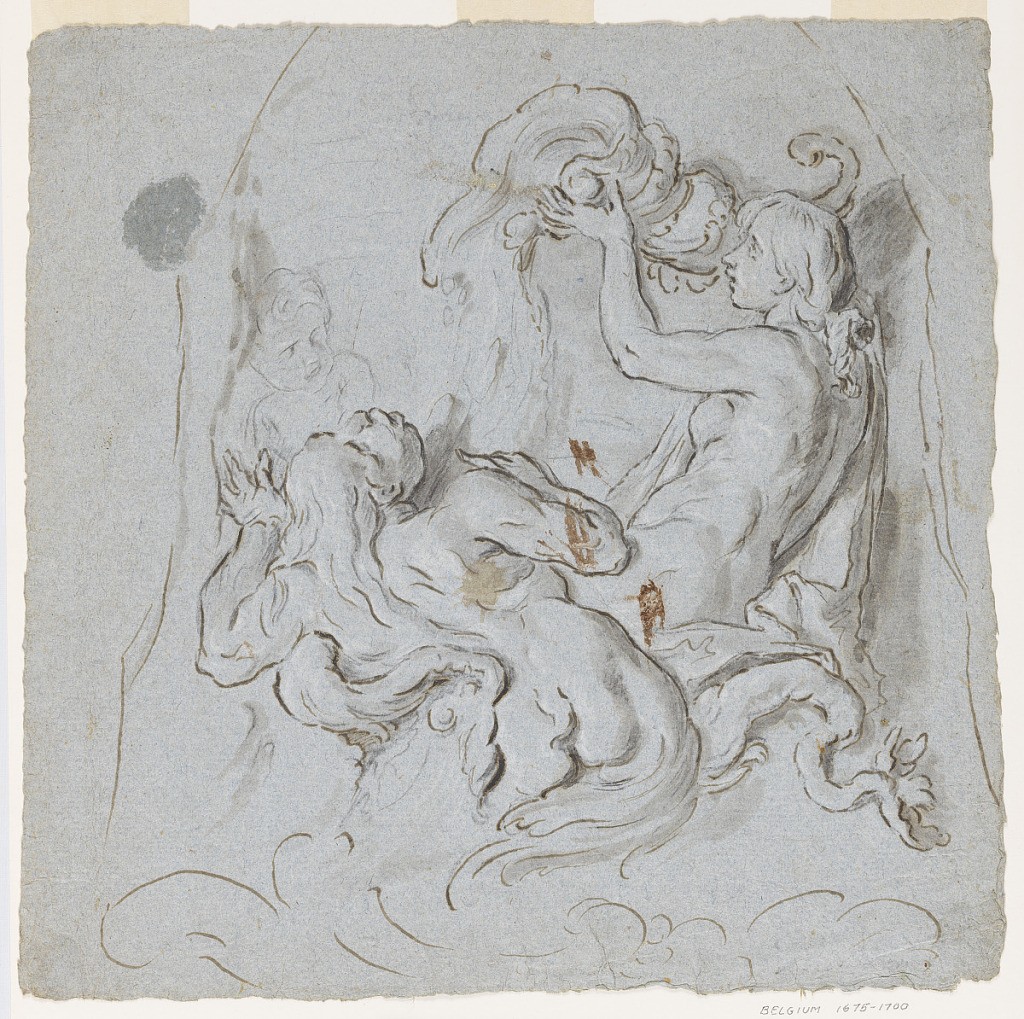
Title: Drawing
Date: late 17th century
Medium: Graphite, black chalk, pen and ink, brush and wash on heavy blue paper
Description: Horizontal rectangle. One of the mermaids is shown from the back seemingly terrified by the water her companion pours upon her from a shell. This one is shown in profile, turned toward left. The Child looks on. The lateral framing outlines are sketched.